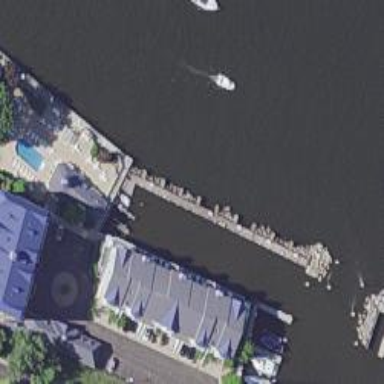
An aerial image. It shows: Man-made pier.